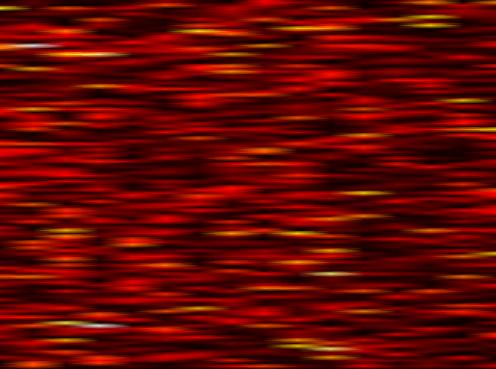
Label: WOLA